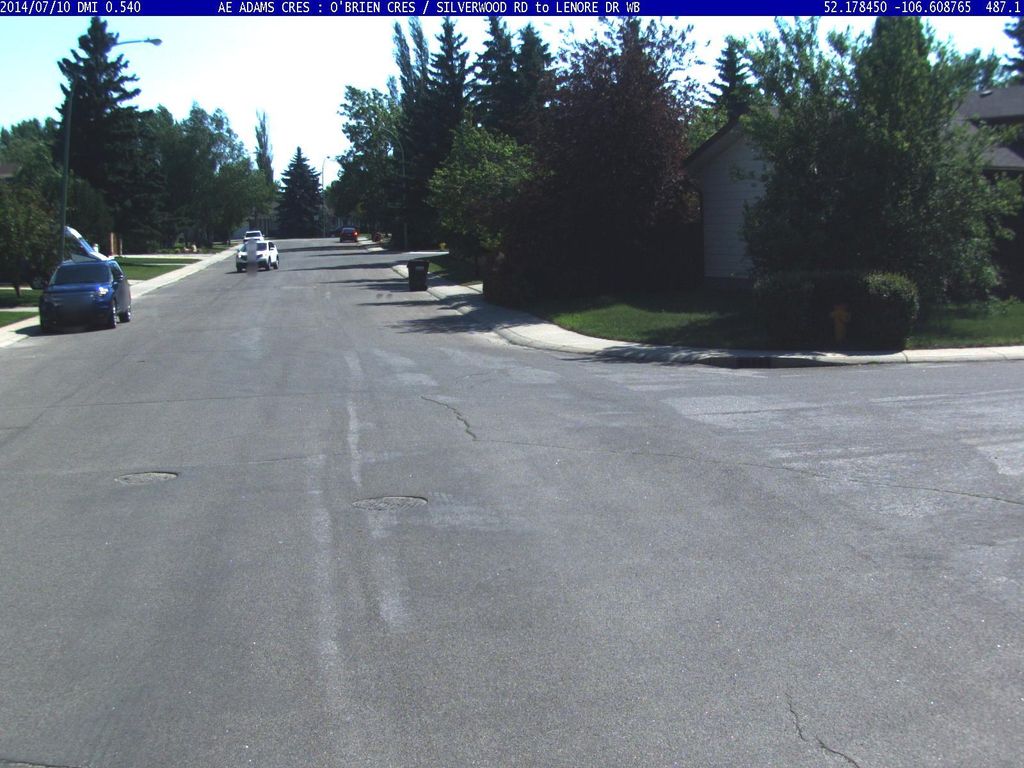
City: saskatoon